Interaction volume radius: 5 \u00c5
Interaction volume height: 20 \u00c5
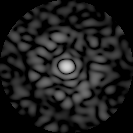
Disorder parameter: 0.8339